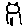
Label: cat